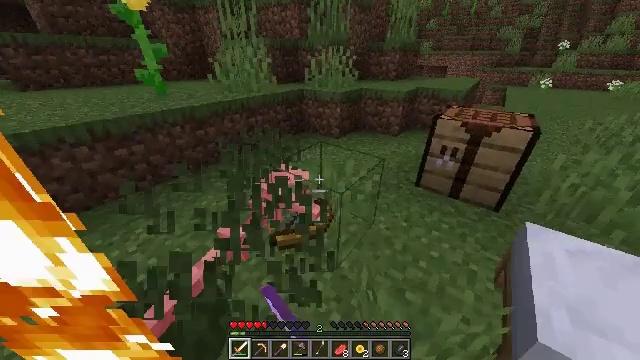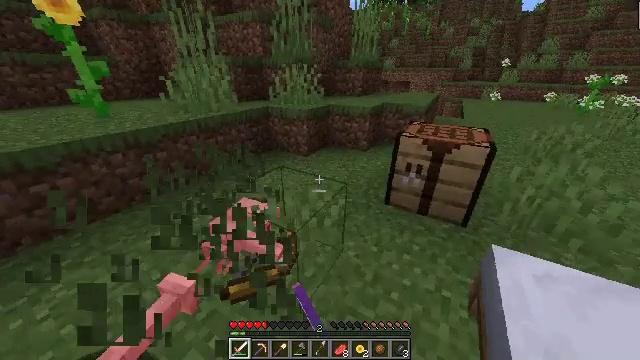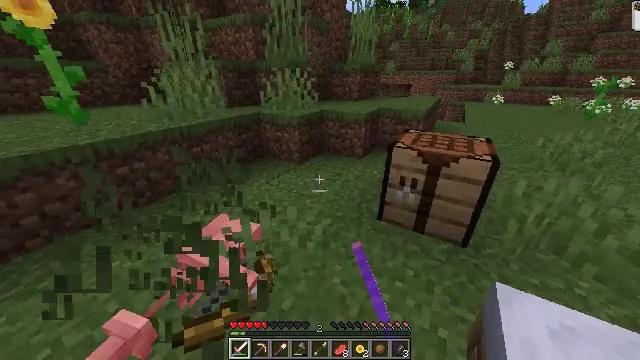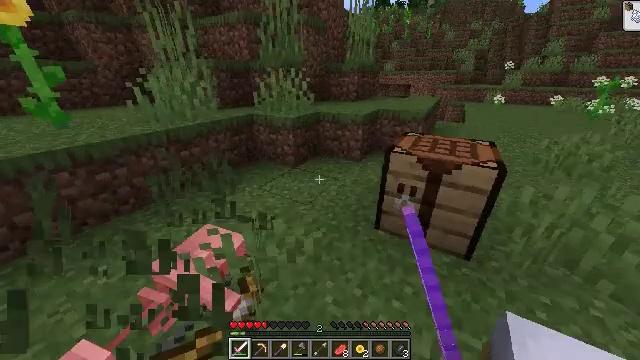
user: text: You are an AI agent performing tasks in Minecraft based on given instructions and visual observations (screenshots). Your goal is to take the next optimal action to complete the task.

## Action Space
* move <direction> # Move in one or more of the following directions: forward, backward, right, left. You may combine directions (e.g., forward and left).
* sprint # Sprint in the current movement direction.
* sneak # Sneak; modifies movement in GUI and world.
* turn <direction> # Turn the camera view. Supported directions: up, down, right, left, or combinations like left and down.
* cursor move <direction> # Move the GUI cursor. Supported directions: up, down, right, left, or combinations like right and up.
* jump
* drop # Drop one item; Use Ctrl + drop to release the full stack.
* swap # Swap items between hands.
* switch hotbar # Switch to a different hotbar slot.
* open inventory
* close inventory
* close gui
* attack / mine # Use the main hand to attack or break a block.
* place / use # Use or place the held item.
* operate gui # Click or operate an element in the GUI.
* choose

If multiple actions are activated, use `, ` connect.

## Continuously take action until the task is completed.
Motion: motion action
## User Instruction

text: Gather grass on the ground.
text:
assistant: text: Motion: move forward and move right, sprint, turn right and up
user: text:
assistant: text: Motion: move forward and move right, sprint
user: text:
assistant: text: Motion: move forward, sprint
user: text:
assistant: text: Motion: sprint